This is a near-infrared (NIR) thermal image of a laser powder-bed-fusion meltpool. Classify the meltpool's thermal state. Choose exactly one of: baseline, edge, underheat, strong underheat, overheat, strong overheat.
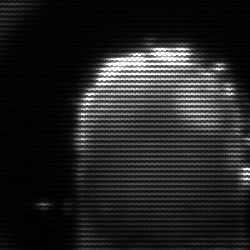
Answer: baseline